The image is a wavelet scalogram (time versus scale/frequency) of a rolling-element bearing's vibration signal. Determine the bearing's health state. Answer with exactly one of: normal, inner_race, outer_race, ball.
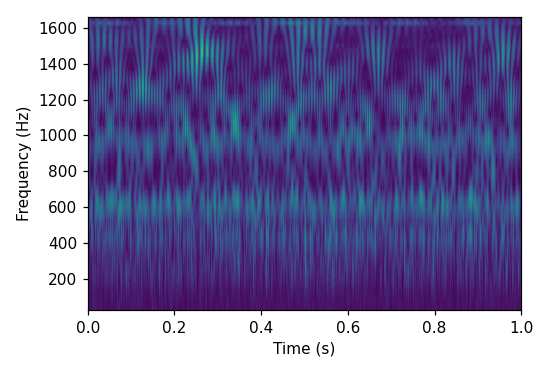
Answer: outer_race